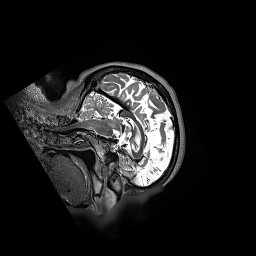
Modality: T2w
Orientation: sagittal
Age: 80
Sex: female